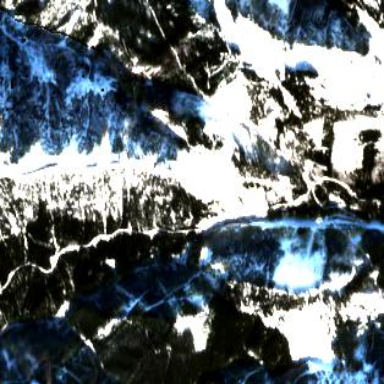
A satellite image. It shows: Winter sports area for skiing activities.